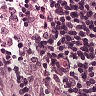
Metastatic tissue present: no